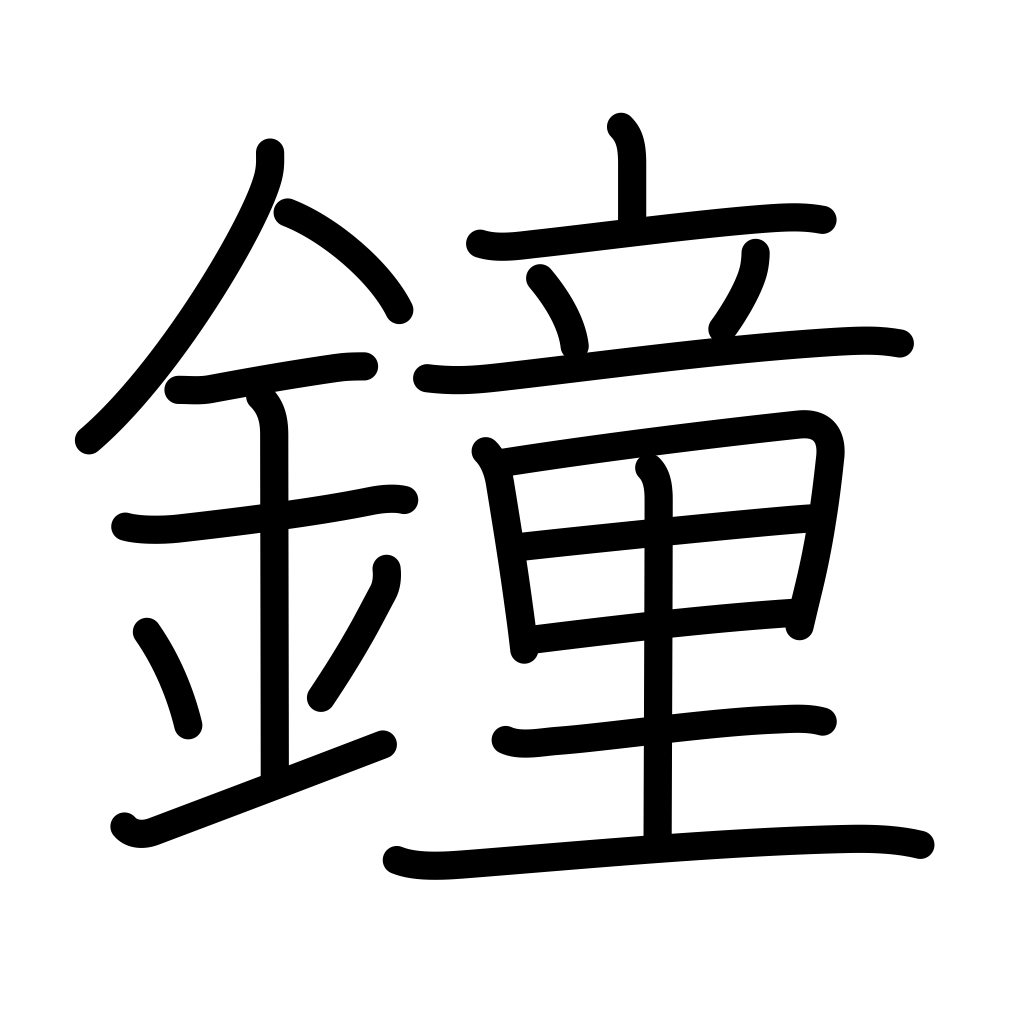
Meaning: bell, gong, chimes